Question: I'm having a <URL> with the contents retrieved from my MYSQL DB. Now, below the TH row I have a row for searching through the table column wise. I have shown a sample search through the table.
The user of this application might check some checkboxes after doing some search (and according to some rules that satisfies research requirements). Now, I would like to have a submit [update records] button below this table which on clicking updates the corresponding records - against which the checkbox has been selected to update the value of CheckBox column - "Accepted"in this case.
For you information, I'm using struts and so to do this I will have write a struts action class to handle this. I also considered AJAX to update this asynchronously in the back-end. I would like suggestions from people on the best practice to do this.

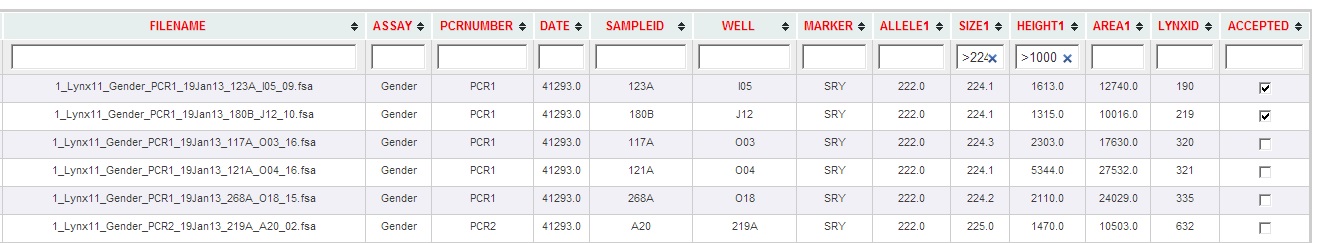
Answer: Given the stack you have described, you have a web application with Struts on the server. When a user chooses to update the records you can either post the data using a html form, or use Ajax calls. Irrespective of how the data is sent, you will have Struts code to process the information and update the database. The only difference is in how the data got there. It's up to you to decide which makes more sense.